Aerial crown-view tile of a tropical tree (Barro Colorado Island, Panama), acquired 20250616:
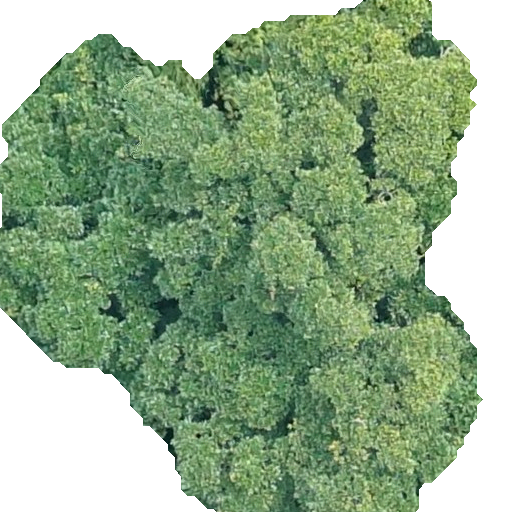
Species: Ficus obtusifolia
GBIF accepted scientific name: Ficus obtusifolia
Crown area: 279.893 m²